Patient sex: M
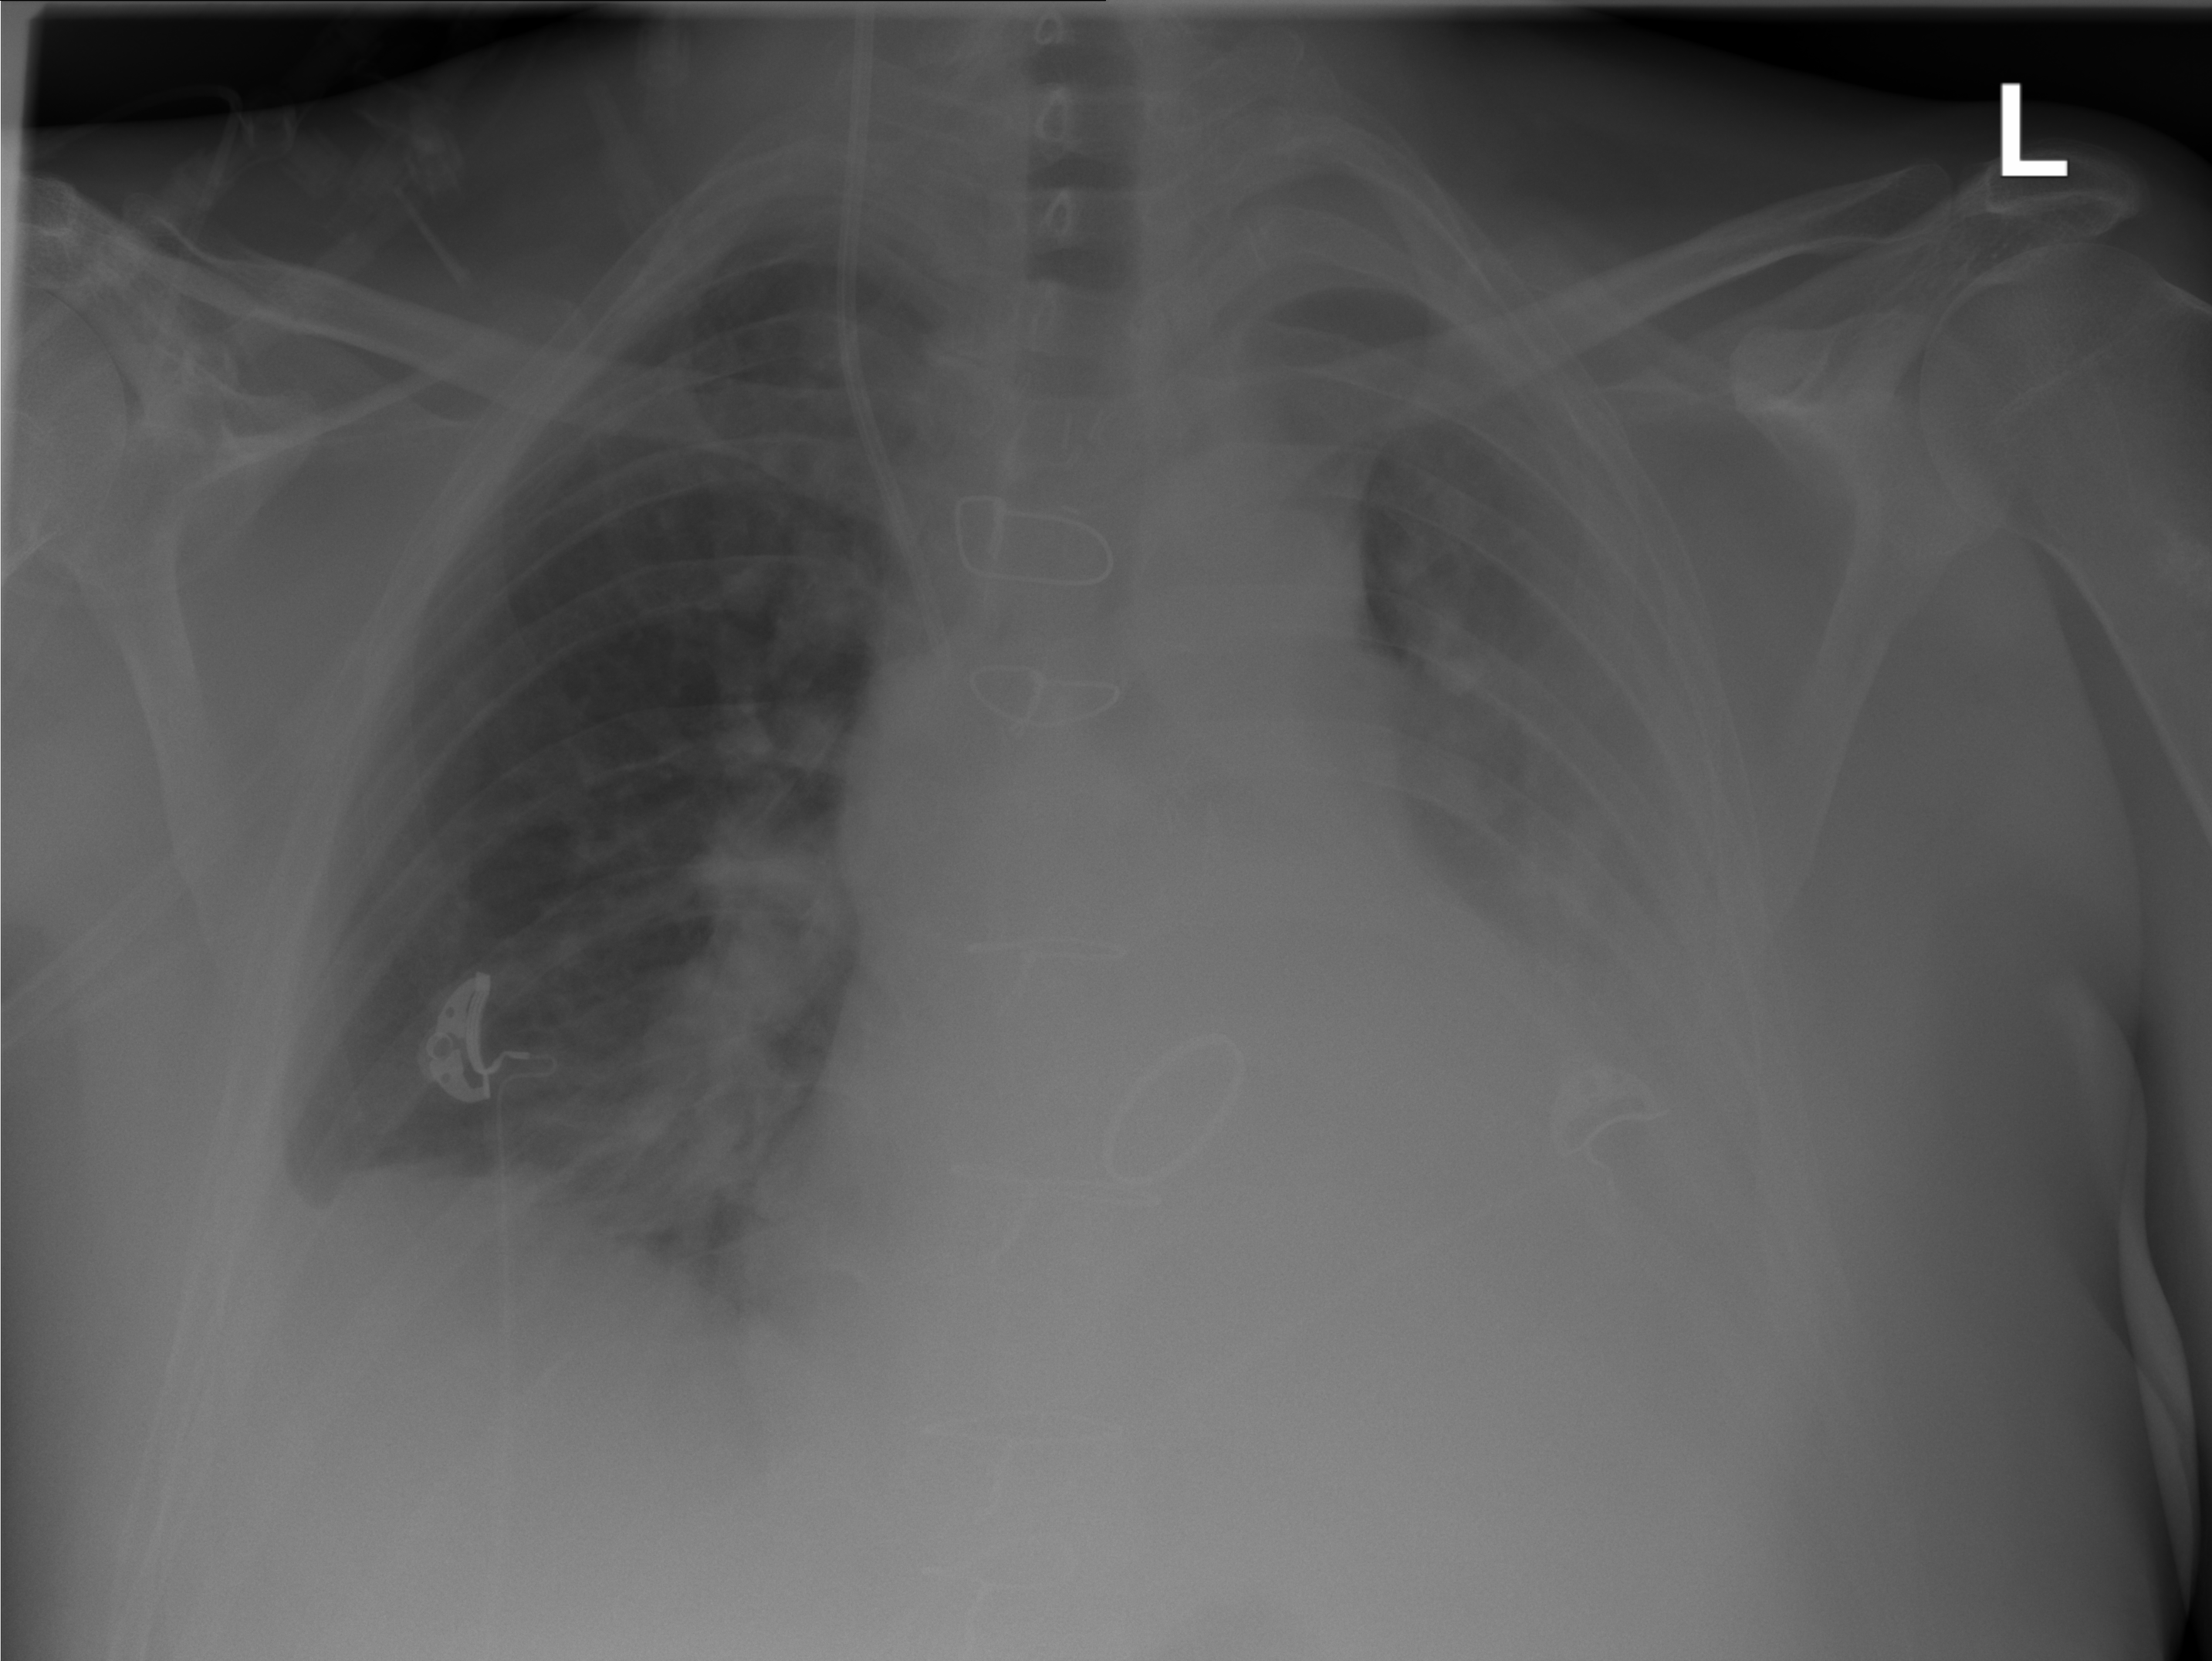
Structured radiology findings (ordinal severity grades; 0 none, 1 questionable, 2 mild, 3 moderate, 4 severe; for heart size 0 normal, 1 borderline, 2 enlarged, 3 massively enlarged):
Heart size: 2
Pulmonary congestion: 2
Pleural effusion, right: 2
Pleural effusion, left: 3
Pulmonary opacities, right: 0
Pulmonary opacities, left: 0
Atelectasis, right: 2
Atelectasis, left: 3